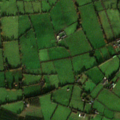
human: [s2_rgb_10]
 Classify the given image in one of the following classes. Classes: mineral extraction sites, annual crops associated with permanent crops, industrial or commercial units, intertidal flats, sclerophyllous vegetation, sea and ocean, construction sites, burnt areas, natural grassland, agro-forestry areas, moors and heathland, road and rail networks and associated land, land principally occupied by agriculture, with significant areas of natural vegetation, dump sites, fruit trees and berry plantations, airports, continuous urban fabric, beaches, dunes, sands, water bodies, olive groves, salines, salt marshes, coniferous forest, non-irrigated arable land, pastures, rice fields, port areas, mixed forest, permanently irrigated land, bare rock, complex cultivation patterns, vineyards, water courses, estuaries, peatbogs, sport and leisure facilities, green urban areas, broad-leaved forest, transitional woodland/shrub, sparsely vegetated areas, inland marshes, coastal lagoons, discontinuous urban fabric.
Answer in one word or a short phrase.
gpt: pastures